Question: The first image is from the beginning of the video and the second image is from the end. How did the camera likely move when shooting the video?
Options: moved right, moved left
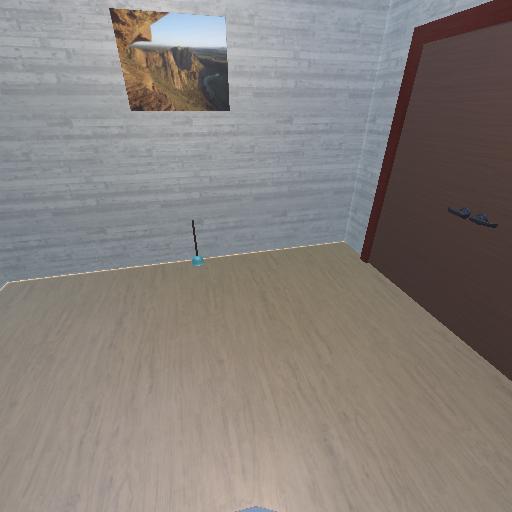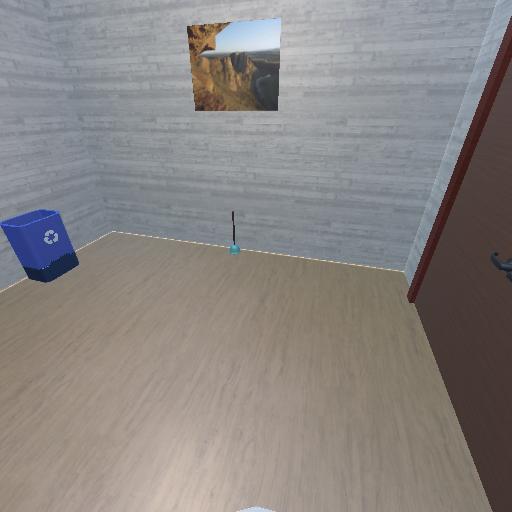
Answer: moved right